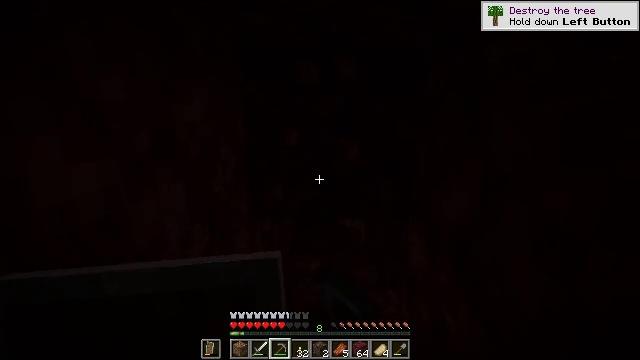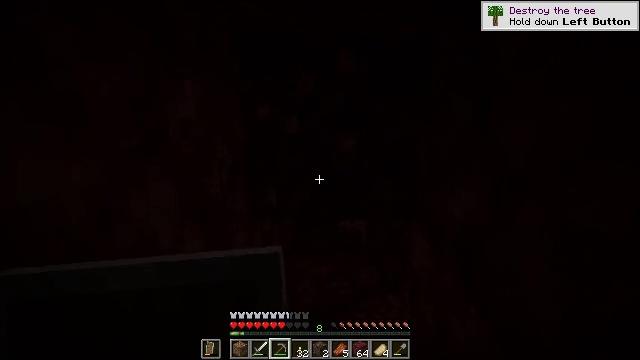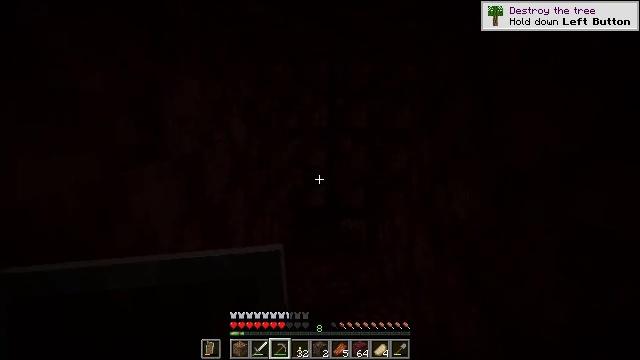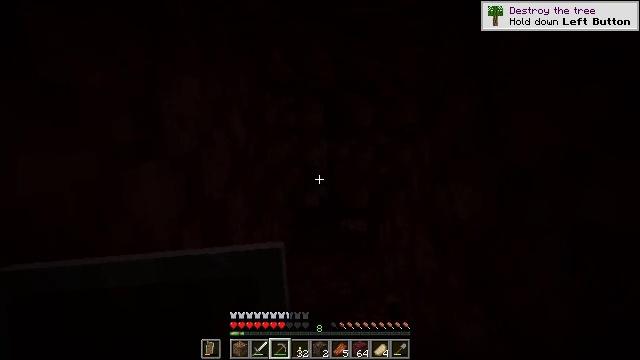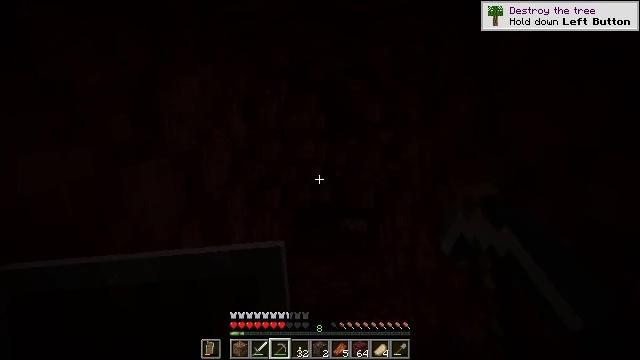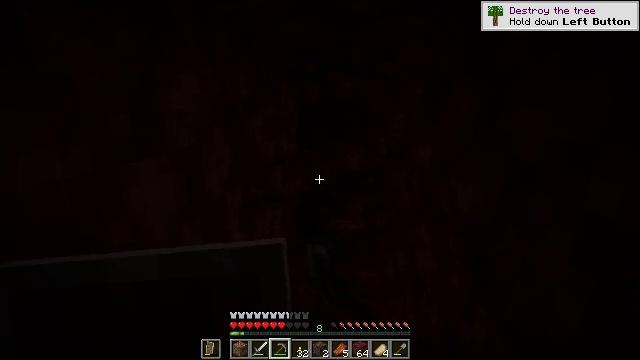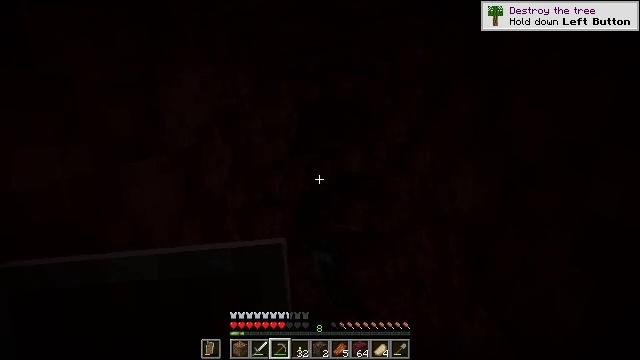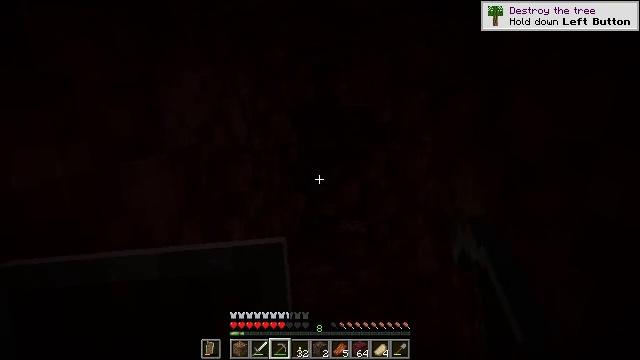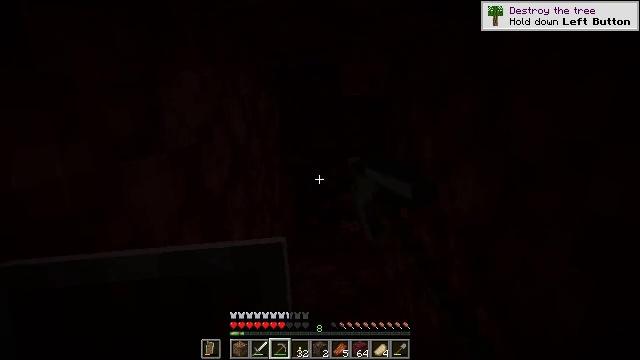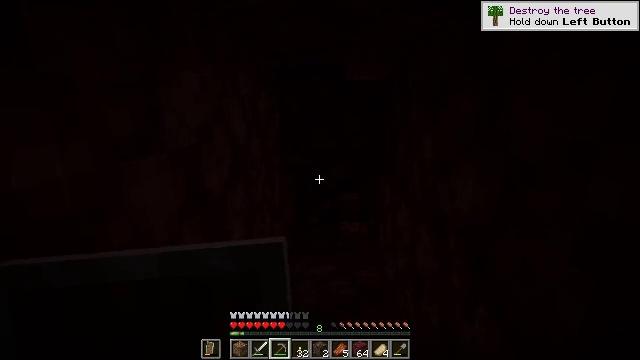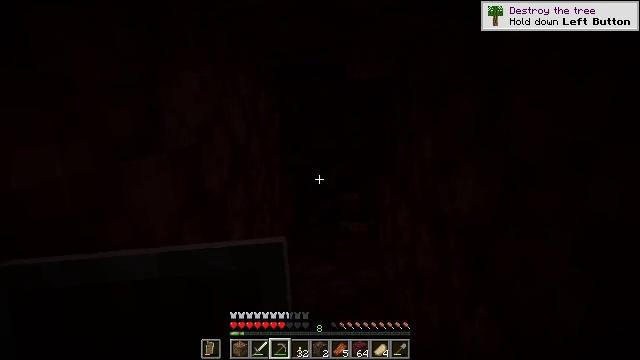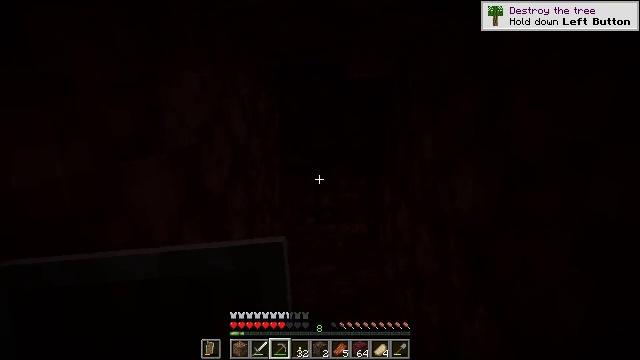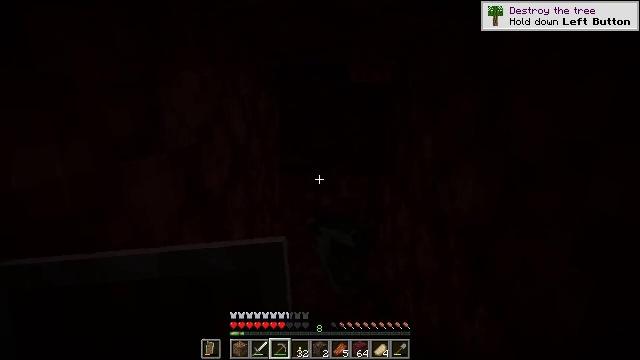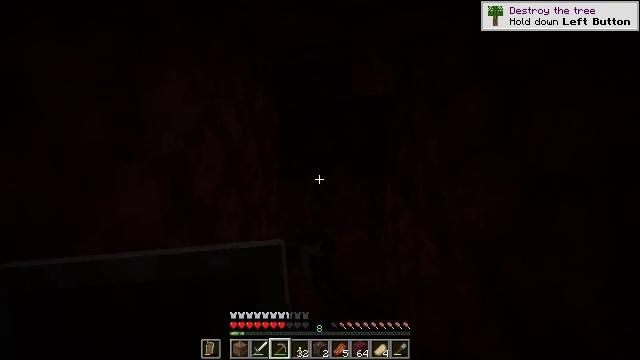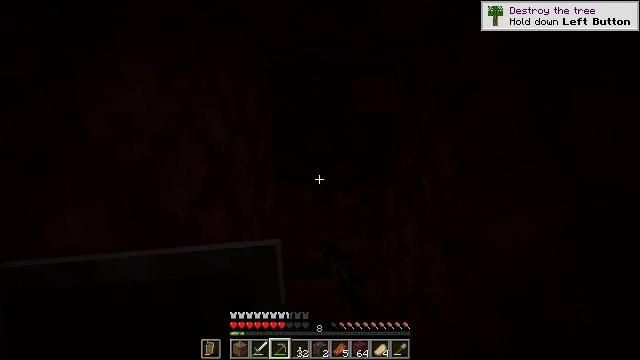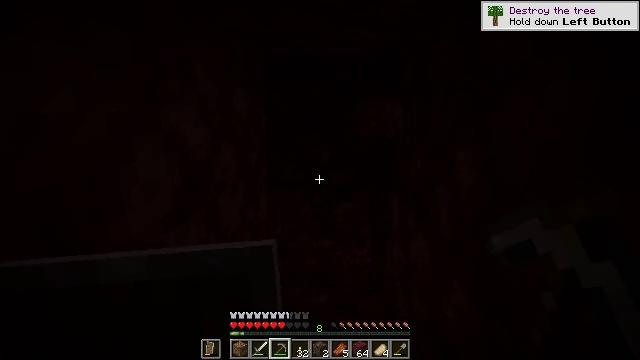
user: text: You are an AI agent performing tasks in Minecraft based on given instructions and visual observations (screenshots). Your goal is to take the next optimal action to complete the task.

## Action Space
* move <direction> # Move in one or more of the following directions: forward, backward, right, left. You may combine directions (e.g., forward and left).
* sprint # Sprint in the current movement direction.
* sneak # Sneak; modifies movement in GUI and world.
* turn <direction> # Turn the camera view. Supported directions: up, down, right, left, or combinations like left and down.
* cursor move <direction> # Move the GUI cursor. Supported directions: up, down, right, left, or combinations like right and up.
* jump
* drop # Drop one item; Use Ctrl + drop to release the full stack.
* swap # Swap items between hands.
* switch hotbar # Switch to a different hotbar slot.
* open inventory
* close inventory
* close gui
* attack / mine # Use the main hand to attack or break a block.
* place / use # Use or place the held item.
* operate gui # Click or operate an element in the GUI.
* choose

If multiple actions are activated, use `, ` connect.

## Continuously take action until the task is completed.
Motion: motion action
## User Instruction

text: Break the netherrack block.
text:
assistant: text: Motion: attack / mine
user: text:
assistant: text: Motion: attack / mine
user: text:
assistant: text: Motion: attack / mine
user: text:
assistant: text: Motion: attack / mine
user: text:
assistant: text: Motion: attack / mine
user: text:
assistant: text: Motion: attack / mine
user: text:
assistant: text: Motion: attack / mine
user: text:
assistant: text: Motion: attack / mine
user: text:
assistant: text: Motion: attack / mine
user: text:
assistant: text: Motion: attack / mine
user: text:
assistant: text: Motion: attack / mine
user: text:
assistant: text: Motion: attack / mine
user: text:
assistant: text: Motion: move forward, attack / mine
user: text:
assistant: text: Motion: move forward, attack / mine
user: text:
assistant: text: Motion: move forward, attack / mine
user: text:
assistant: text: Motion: move forward, attack / mine
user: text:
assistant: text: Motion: move forward, attack / mine
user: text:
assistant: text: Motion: attack / mine
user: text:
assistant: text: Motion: attack / mine
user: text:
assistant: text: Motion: attack / mine
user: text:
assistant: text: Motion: attack / mine
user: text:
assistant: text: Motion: attack / mine
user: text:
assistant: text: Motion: attack / mine
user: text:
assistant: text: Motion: attack / mine
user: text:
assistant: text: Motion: attack / mine
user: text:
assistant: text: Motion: attack / mine
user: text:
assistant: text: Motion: attack / mine
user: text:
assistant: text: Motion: attack / mine
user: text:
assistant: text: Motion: attack / mine
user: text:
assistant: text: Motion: attack / mine